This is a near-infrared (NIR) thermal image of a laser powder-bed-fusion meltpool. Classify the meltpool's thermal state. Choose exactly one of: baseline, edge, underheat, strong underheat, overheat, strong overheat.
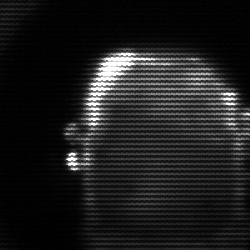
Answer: baseline